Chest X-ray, AP view. Patient: 46 years old, sex M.
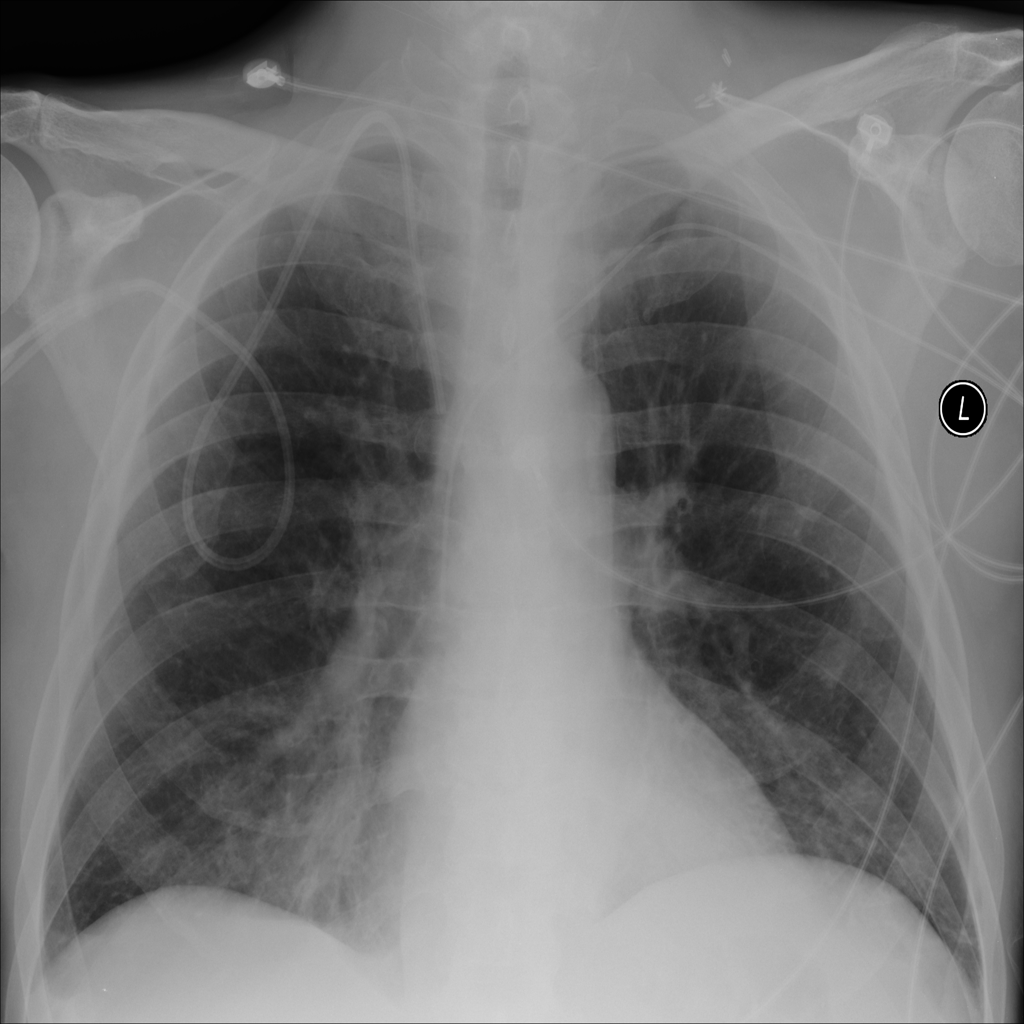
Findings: No Finding